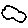
Label: cloud